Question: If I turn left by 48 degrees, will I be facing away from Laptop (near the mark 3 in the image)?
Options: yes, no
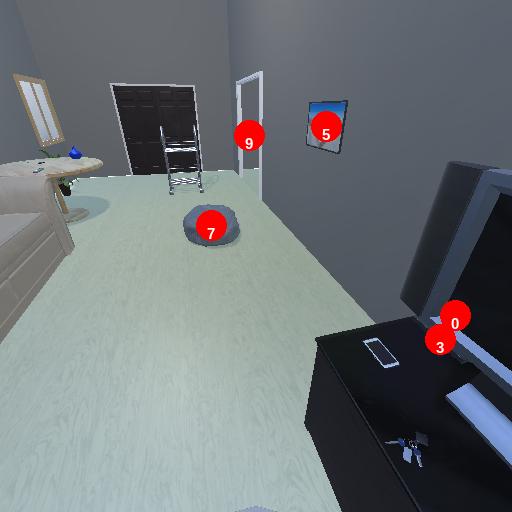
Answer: yes